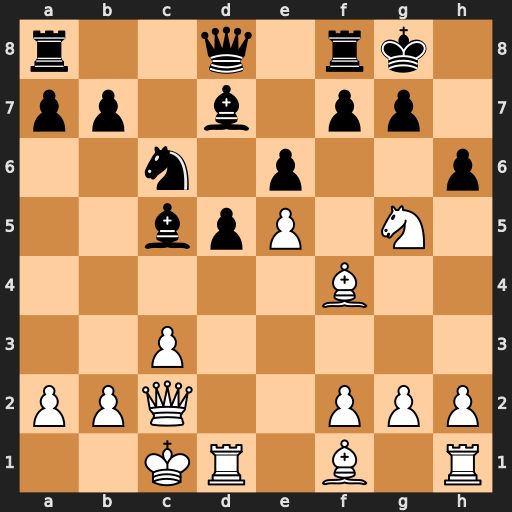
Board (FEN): r2q1rk1/pp1b1pp1/2n1p2p/2bpP1N1/5B2/2P5/PPQ2PPP/2KR1B1R
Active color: w
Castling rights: -
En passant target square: -
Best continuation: Qh7#